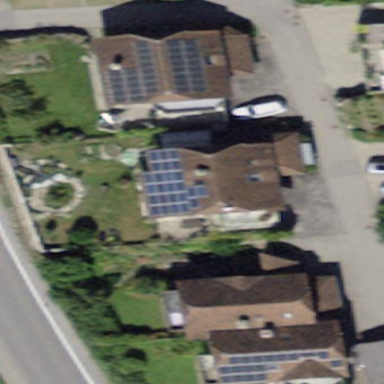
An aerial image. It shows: House with half-hipped roof shape.